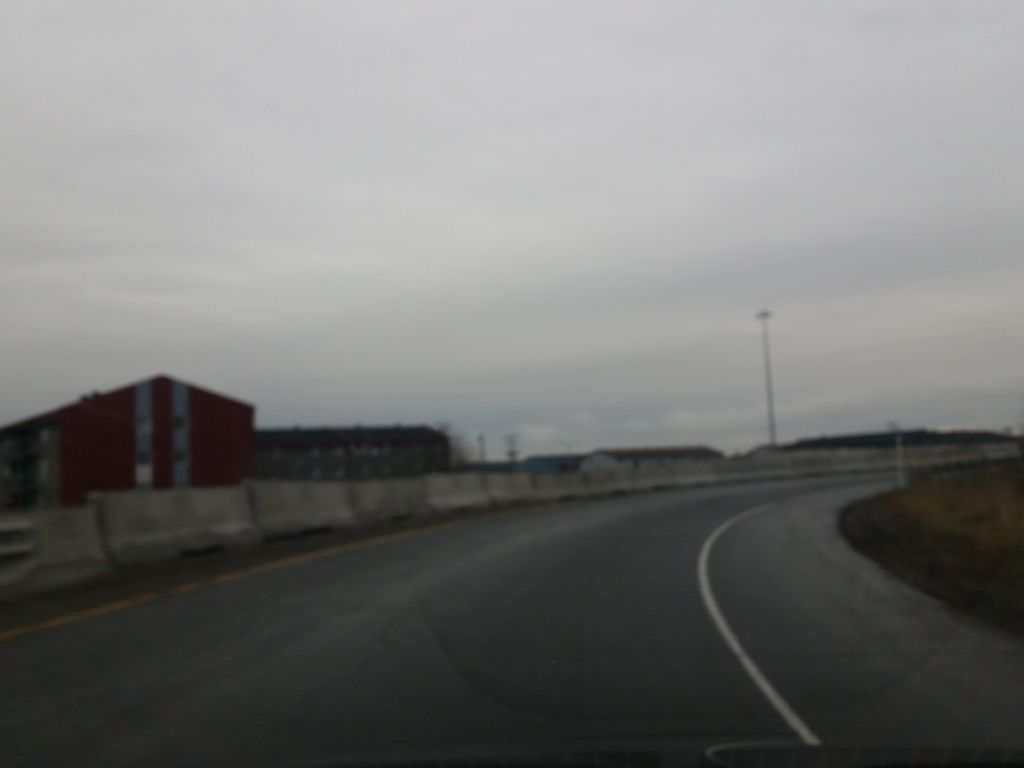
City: quebec_city